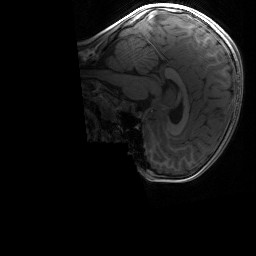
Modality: T1w
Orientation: sagittal
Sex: male
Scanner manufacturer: siemens
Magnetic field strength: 3 T
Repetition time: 1.9 s
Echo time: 0.00243 s